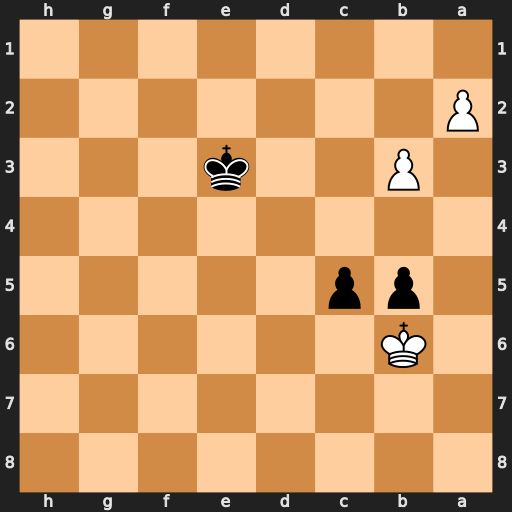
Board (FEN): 8/8/1K6/1pp5/8/1P2k3/P7/8
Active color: b
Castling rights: -
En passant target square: -
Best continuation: c4 bxc4 bxc4 a4 c3 a5 c2 a6 c1=Q